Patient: sex M, age 57
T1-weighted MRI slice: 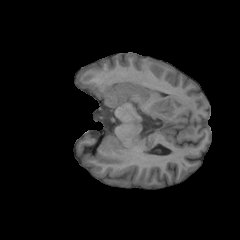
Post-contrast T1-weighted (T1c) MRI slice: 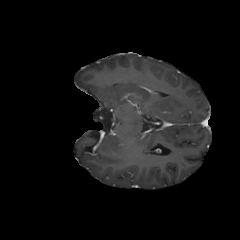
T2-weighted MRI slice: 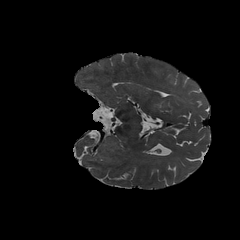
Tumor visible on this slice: no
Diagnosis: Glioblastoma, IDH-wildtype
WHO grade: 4